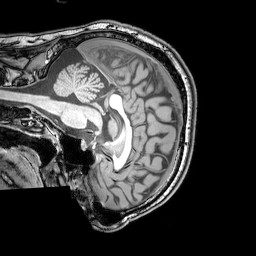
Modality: T1w
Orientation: sagittal
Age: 23
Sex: male
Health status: healthy
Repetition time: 0.081 s
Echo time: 0.037 s